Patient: sex F, age 63
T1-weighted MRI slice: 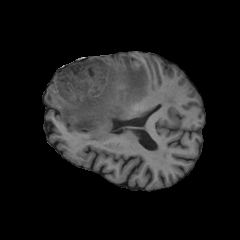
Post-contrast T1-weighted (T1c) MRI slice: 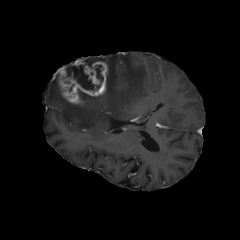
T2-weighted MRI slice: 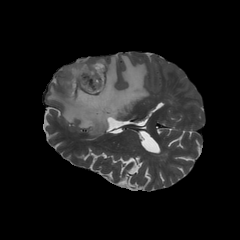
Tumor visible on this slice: yes
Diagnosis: Glioblastoma, IDH-wildtype
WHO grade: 4